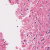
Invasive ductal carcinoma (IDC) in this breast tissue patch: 0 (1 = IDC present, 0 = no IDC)